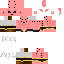
A male human skin with pale skin, wearing brown bald dressed in a red tshirt and brown pants, featuring a closed mouth.